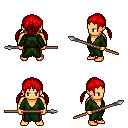
a pixel art fantasy rpg character, male body template, human, tanned skin, green robe, red pants, red twin-tailed hairstyle, spear, four views (front, back, left, right), 2x2 character sprite sheet, small pixel art, hard edges, no anti-aliasing